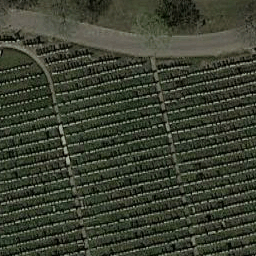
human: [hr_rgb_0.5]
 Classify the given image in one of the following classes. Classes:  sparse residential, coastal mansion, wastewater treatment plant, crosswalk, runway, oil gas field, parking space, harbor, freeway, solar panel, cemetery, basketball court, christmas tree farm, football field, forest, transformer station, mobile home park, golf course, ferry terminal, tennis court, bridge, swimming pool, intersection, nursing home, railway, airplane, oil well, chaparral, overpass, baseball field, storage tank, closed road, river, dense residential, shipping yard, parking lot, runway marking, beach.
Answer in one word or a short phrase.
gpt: cemetery